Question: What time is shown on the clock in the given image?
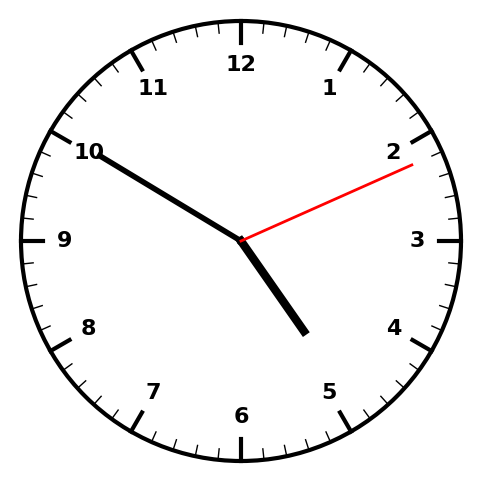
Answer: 04:50:11